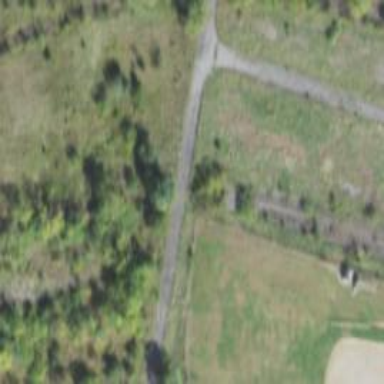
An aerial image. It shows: Abandoned railway.